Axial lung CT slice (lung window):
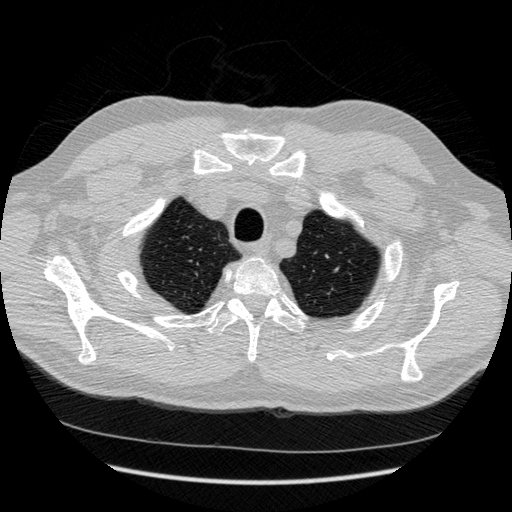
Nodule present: no